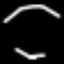
Label: octagon